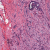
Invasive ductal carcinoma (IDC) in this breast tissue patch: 0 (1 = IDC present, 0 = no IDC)